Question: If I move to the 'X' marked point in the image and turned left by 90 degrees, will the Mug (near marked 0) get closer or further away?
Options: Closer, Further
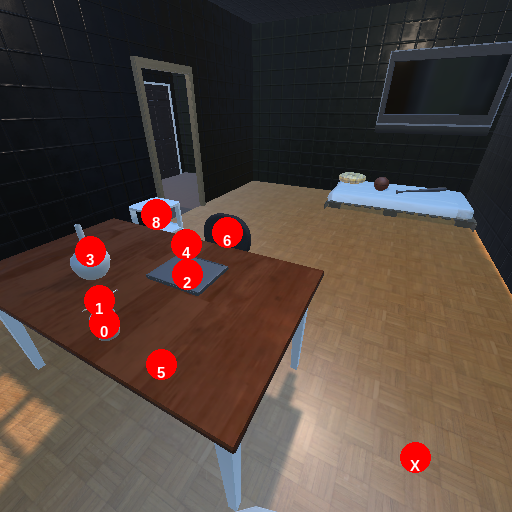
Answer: Closer